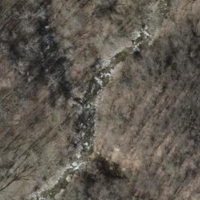
EUNIS habitat code: 44
Species observed at this site:
Lysimachia nemorum